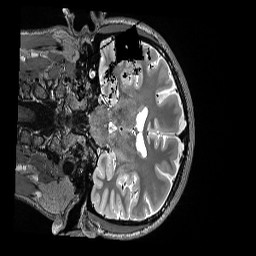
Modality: T2w
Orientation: coronal
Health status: healthy
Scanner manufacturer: siemens
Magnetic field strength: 3 T
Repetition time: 3.2 s
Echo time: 0.563 s